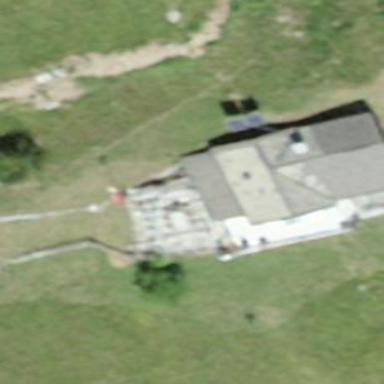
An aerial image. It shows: Simple and straightforward house.